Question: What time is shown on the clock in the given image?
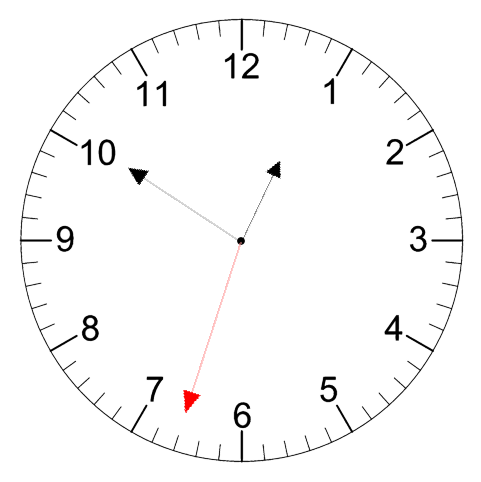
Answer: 12:50:33